Question: I've added 3 subscriptions to my iOS app.

For starters I'm trying to just get my app to recognize the product and followed <URL> which gave me:
'''
store.verbosity = store.DEBUG;
store.register({
id: 'com.fx1flex.premium',
alias: 'premium',
type: store.PAID_SUBSCRIPTION
});
store.refresh();
'''
But in my logs on 'store.refresh()' I get:
> InAppPurchase[js]: load ["com.fx1flex.premium"]InAppPurchase[js]: load ok: { valid:[] invalid:["com.fx1flex.premium"] }
It's not at all obvious to me why this would be. I'm assuming that I don't need to get recurring subscriptions approved before I can use them for testing, right?
What am I doing wrong?
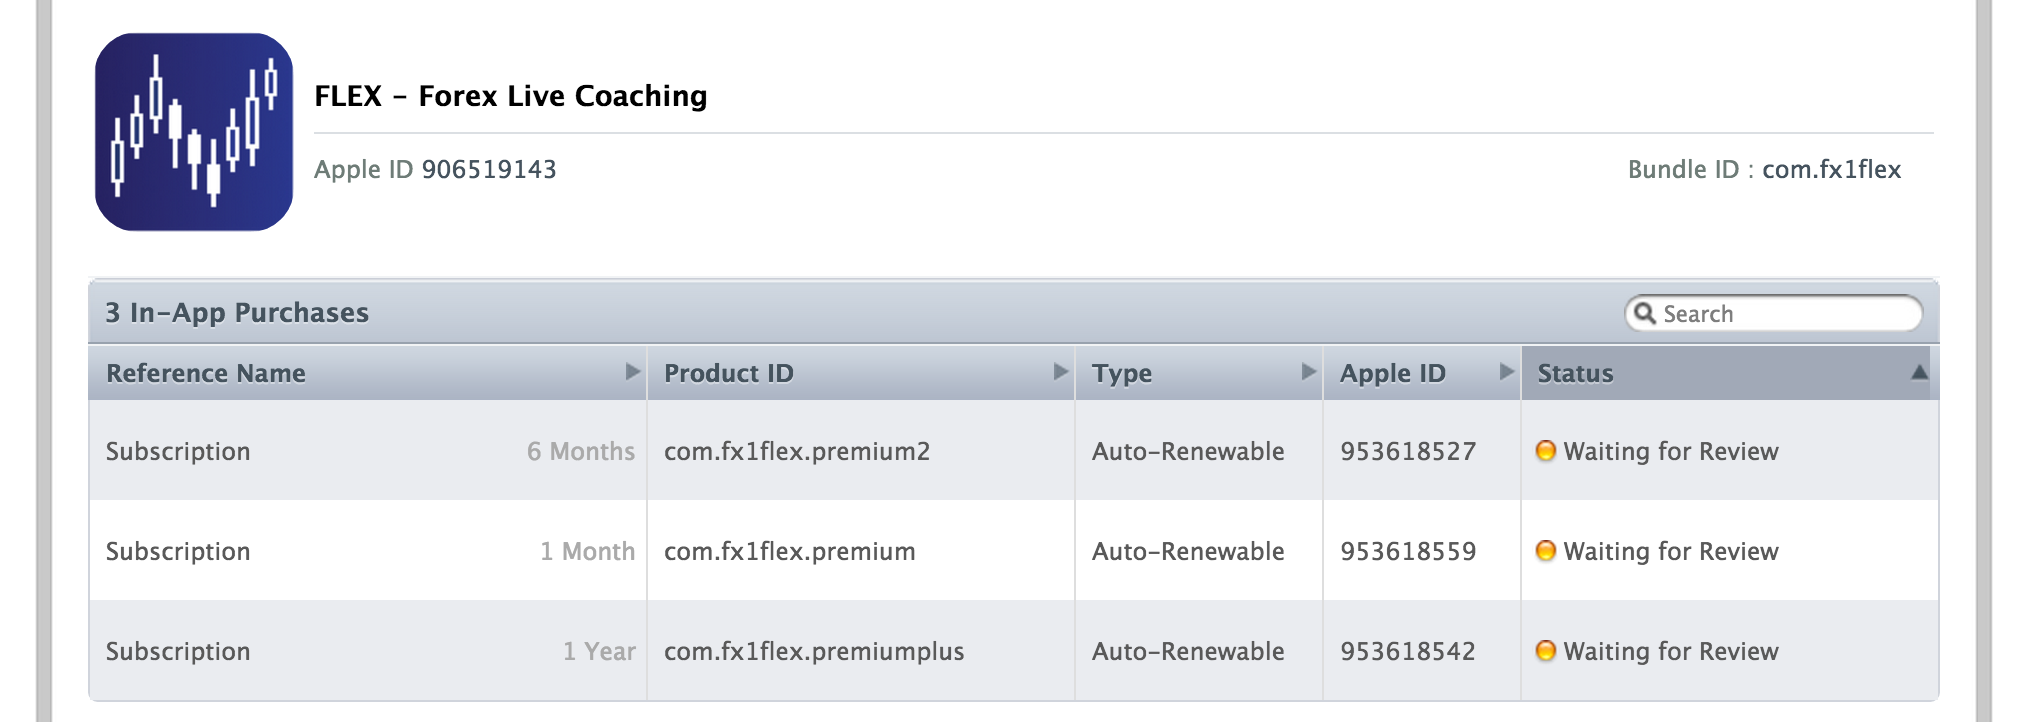
Answer: The issue in my particular case was that the bank details for wasn't filled in under the legal documents.